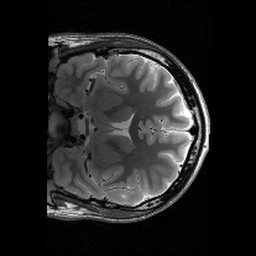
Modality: T2w
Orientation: coronal
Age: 24
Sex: male
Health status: healthy
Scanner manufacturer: siemens
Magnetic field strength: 3 T
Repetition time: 6 s
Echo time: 0.064 s